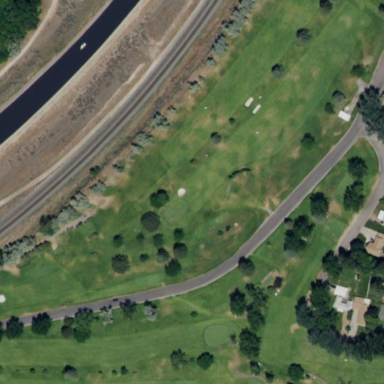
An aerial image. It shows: Golf course.